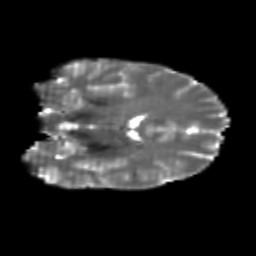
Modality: T2w
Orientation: coronal
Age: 22
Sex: female
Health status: healthy
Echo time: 0.074 s